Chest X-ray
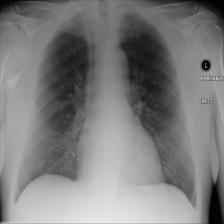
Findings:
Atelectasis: negative
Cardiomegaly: negative
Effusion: negative
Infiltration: negative
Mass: negative
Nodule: negative
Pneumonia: negative
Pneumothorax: negative
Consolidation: negative
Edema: negative
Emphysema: negative
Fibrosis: negative
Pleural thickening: negative
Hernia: negative